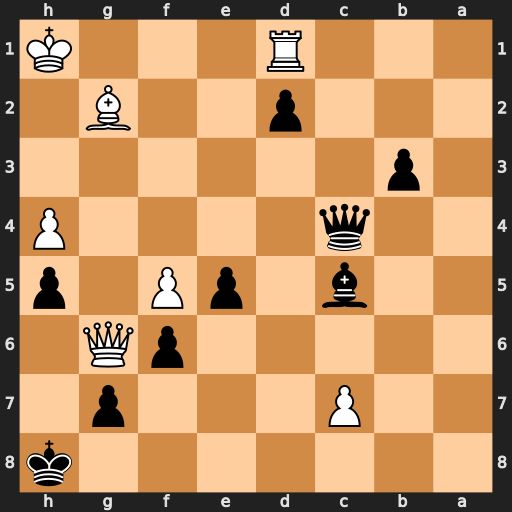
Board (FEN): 7k/2P3p1/5pQ1/2b1pP1p/2q4P/1p6/3p2B1/3R3K
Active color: b
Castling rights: -
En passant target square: -
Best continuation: Qxh4+ Bh3 Qxh3#